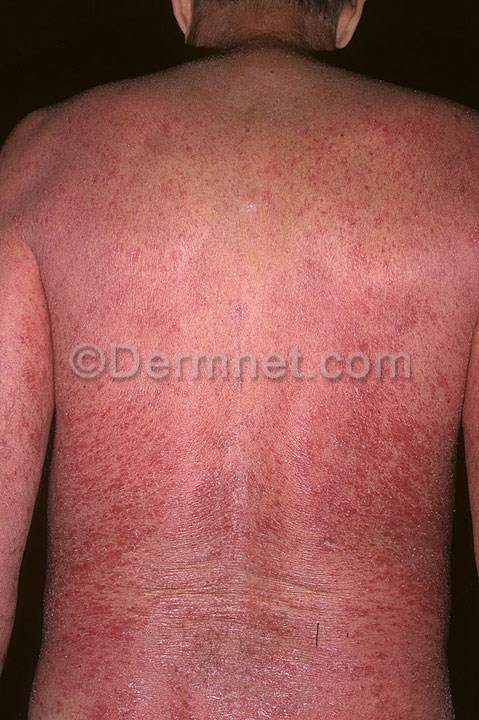
Disease: Psoriasis pictures Lichen Planus and related diseases